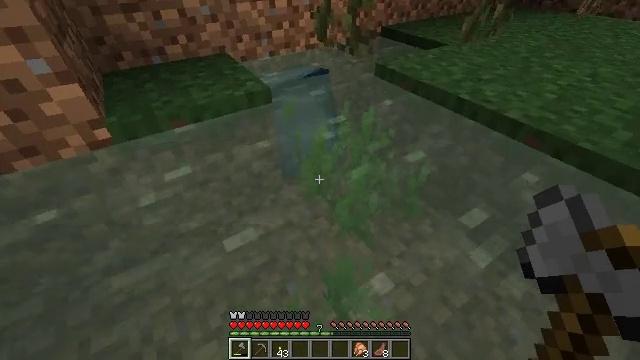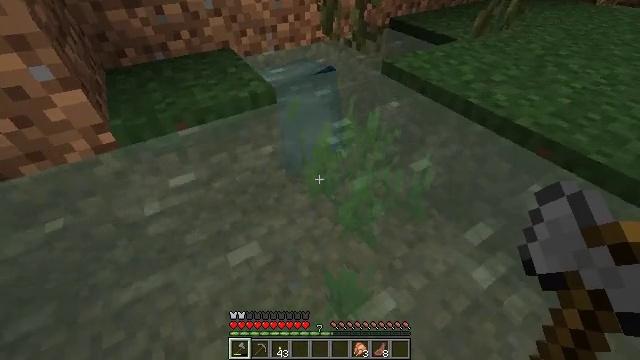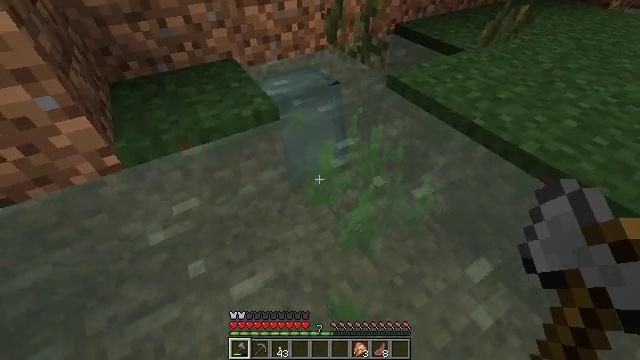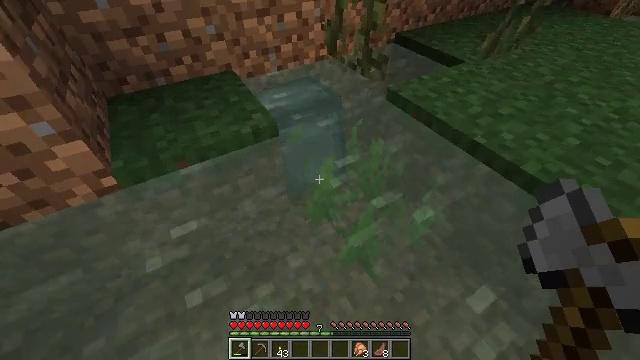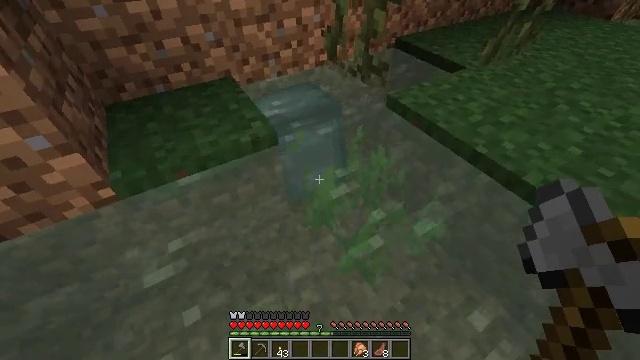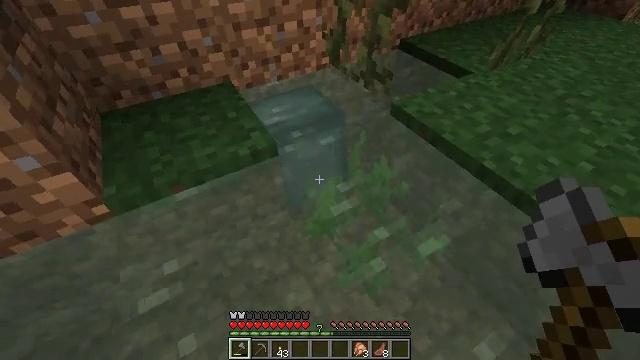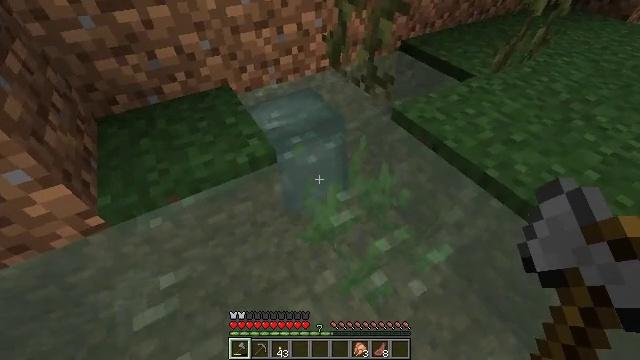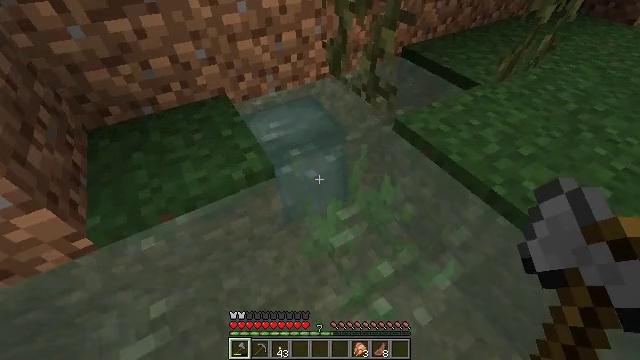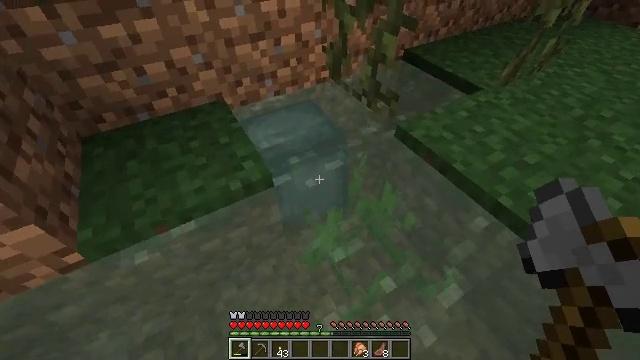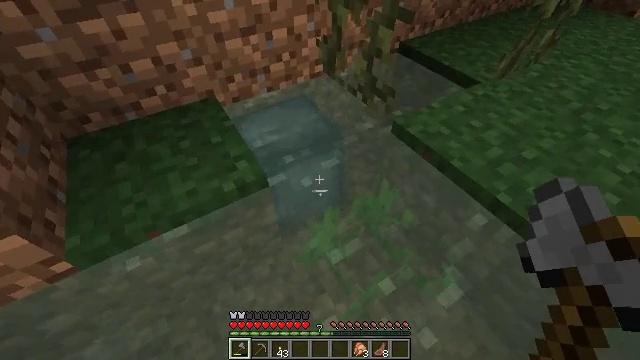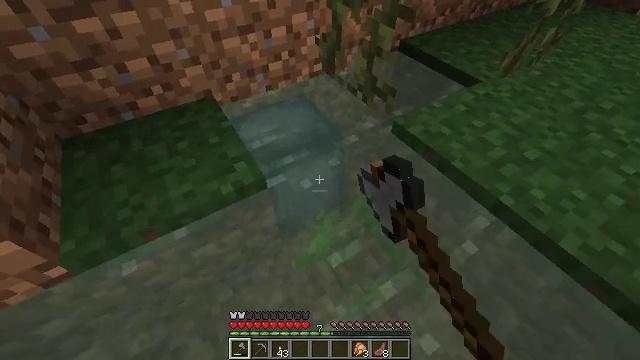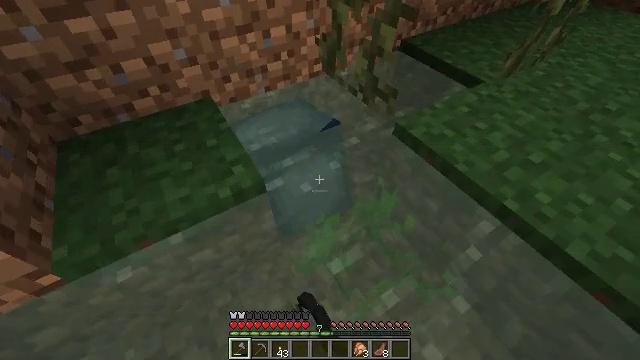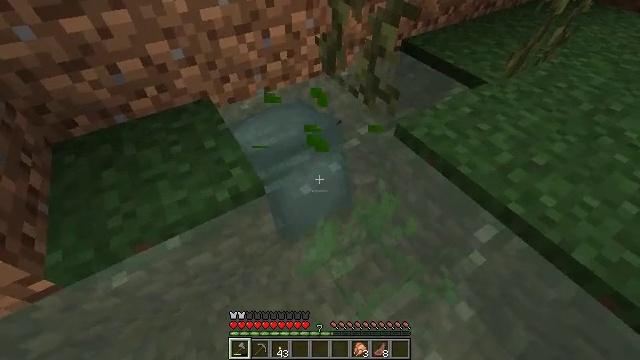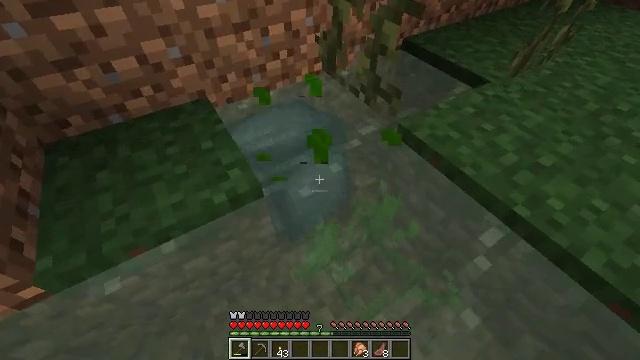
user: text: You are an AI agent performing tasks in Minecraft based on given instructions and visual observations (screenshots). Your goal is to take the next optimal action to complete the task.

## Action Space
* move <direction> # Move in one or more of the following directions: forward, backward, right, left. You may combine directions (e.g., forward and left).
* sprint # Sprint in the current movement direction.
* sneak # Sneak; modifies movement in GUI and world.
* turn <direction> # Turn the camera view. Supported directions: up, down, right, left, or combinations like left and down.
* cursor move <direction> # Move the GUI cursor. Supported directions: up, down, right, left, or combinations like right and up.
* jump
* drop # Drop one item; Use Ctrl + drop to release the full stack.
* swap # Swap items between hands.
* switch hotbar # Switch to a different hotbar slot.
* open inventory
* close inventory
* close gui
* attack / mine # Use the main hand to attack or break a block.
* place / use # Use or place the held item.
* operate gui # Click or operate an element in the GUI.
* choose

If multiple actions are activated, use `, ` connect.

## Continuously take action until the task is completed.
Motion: motion action
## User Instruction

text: Break the seagrass in the ocean.
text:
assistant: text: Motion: move forward, turn left and down, jump
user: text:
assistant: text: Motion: move forward, turn down
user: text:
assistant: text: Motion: move forward
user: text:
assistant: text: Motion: move forward
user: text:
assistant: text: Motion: move forward, turn down
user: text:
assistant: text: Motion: move forward
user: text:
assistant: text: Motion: no_op
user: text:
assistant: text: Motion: no_op
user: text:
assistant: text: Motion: turn right and down, attack / mine
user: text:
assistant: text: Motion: attack / mine
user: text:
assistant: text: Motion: no_op
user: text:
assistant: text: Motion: no_op
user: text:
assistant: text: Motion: no_op
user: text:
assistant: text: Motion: no_op